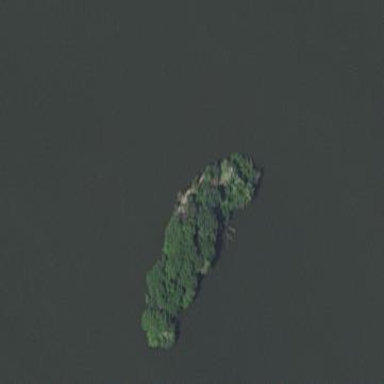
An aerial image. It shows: Island covered with woodland.